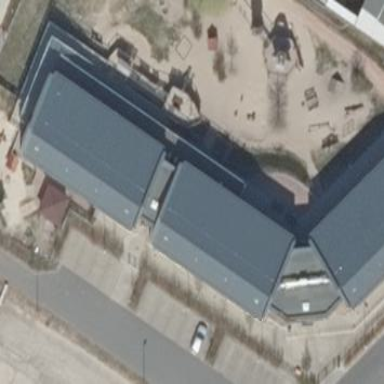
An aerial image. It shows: Kindergarten building.